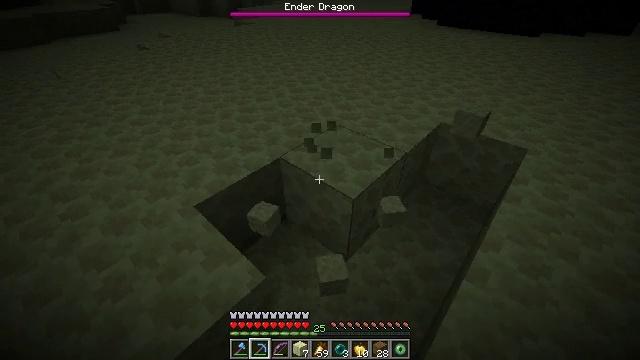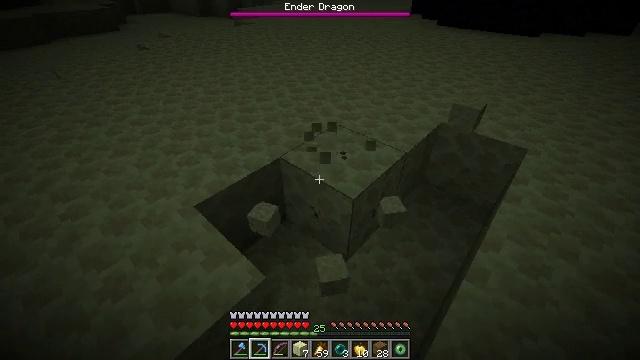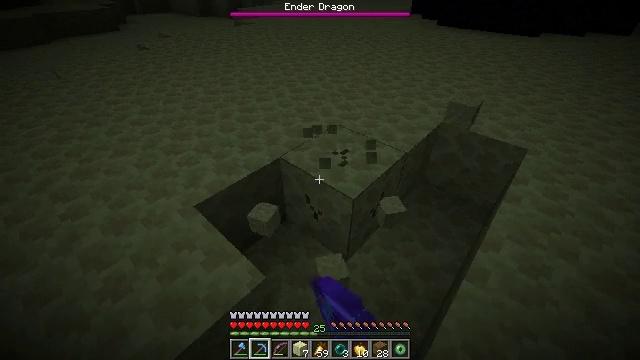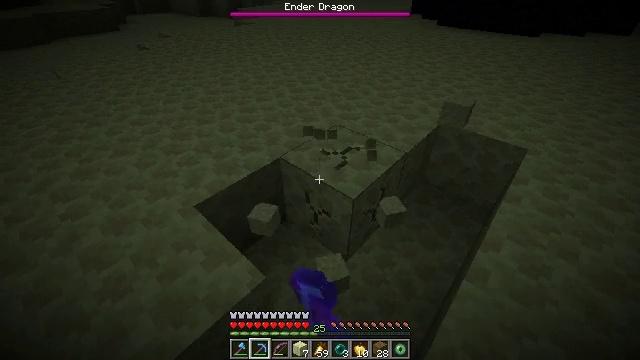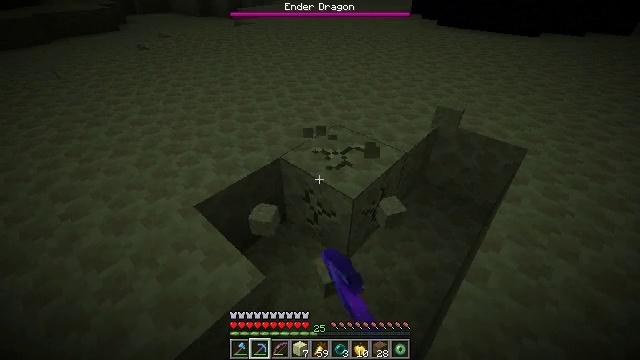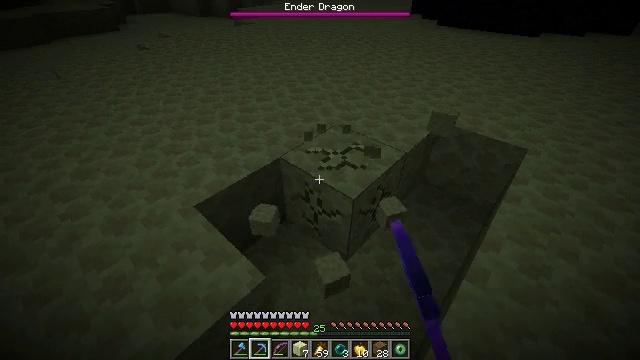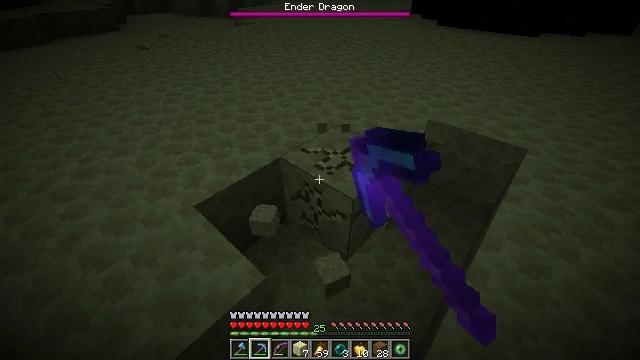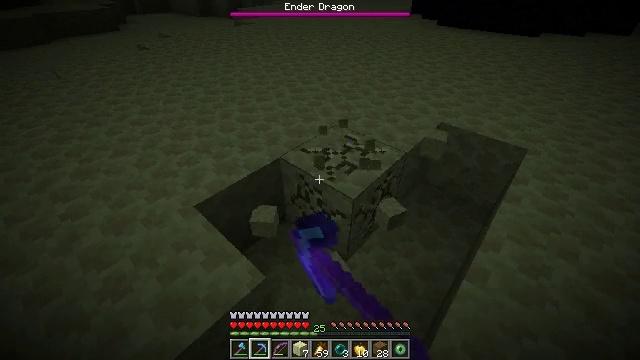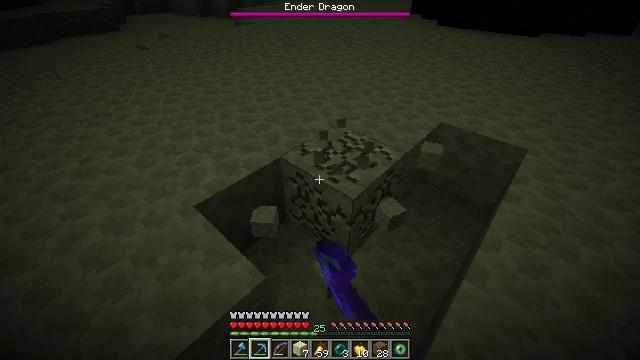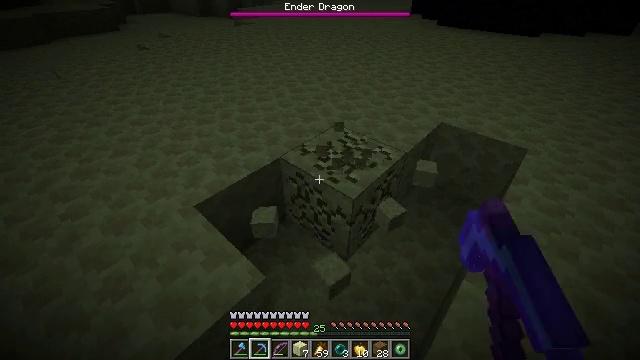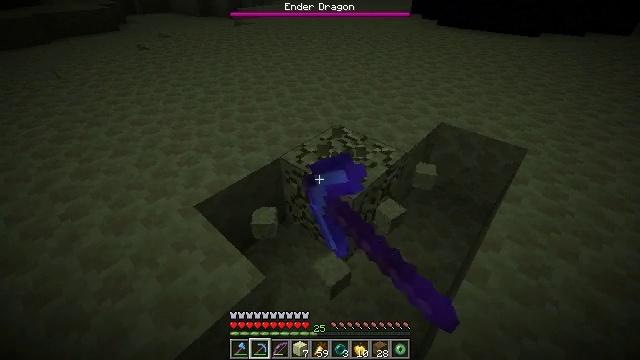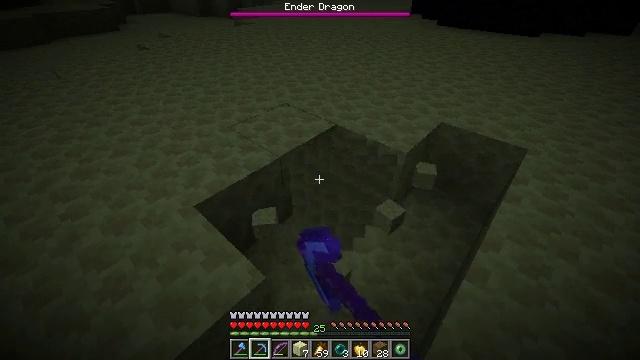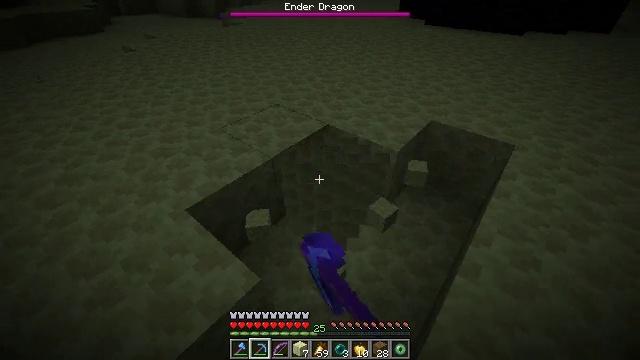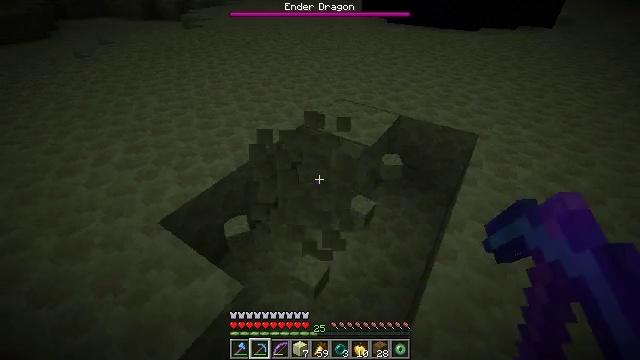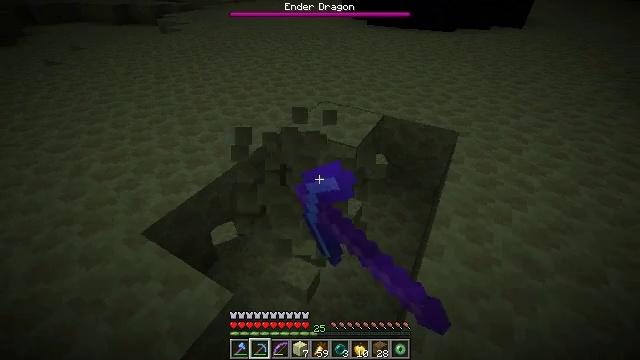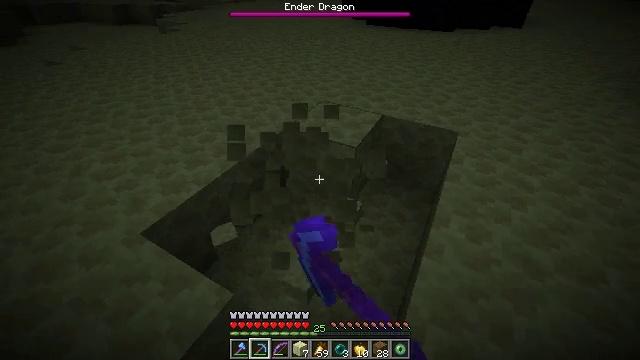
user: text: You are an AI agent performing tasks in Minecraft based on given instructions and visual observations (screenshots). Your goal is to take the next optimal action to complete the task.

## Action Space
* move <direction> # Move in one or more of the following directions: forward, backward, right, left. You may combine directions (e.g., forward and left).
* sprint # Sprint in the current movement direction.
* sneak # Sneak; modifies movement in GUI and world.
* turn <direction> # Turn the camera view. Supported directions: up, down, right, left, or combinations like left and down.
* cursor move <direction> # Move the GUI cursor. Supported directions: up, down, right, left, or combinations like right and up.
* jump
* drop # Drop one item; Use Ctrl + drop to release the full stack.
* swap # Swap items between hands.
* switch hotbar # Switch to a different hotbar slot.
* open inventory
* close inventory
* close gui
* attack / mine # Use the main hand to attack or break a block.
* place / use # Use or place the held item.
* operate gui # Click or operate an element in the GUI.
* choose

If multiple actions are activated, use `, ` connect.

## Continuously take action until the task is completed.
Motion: motion action
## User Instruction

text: Mine the end stone in the End dimension.
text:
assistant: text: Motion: attack / mine
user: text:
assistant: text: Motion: attack / mine
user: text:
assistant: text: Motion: attack / mine
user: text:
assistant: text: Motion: attack / mine
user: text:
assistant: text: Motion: attack / mine
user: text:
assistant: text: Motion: attack / mine
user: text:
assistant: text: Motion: attack / mine
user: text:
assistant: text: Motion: attack / mine
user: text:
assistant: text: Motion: attack / mine
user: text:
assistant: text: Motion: attack / mine
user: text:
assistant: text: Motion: attack / mine
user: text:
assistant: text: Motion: turn right, attack / mine
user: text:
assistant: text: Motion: turn right, attack / mine
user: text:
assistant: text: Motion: turn right, attack / mine
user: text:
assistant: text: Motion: attack / mine
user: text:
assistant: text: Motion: turn right, attack / mine
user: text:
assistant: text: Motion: attack / mine
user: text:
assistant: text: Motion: attack / mine
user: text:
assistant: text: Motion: attack / mine
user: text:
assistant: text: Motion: attack / mine
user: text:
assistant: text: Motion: attack / mine
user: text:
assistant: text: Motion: attack / mine
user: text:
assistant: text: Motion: attack / mine
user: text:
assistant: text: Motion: attack / mine
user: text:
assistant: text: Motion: attack / mine
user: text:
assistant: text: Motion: attack / mine
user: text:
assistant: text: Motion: attack / mine
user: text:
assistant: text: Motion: attack / mine
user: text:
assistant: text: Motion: attack / mine
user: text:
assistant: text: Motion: move forward, turn right and up, attack / mine